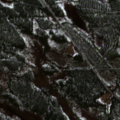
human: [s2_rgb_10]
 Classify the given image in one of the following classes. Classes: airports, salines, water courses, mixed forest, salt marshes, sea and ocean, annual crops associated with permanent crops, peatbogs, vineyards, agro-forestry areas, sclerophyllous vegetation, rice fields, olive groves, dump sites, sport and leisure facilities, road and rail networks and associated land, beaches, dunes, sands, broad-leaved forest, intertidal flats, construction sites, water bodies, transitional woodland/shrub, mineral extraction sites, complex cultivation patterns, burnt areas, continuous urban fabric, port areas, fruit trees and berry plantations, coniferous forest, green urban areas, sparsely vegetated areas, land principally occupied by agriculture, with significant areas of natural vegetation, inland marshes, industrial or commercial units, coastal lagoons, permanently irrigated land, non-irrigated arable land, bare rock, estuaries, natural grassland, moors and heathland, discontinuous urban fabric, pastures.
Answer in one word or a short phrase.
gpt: coniferous forest